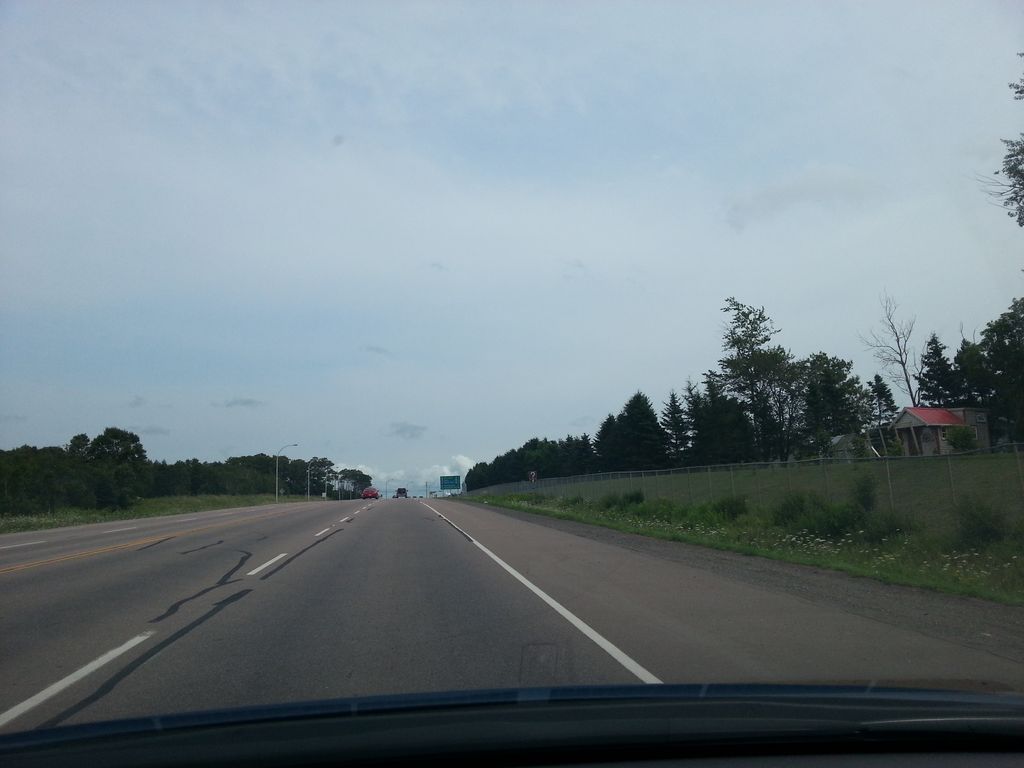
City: charlottetown